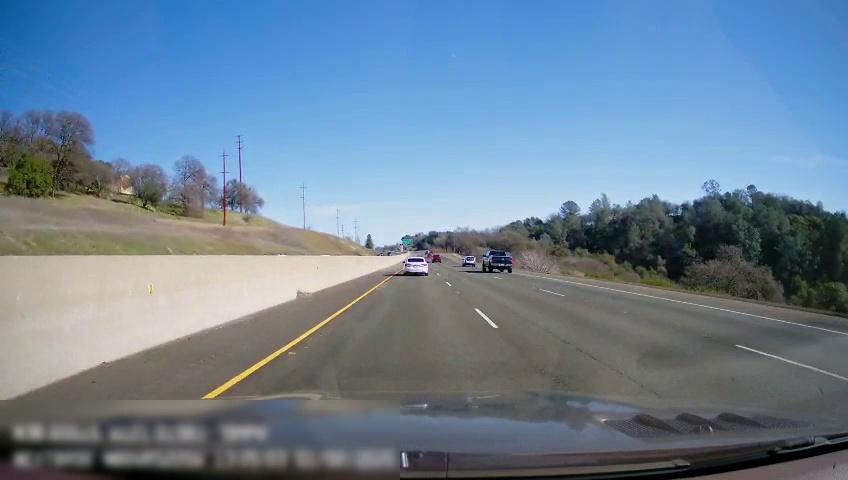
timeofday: Day
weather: Sunny
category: Drivable Space
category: Vehicles | Truck
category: Vehicles | Car
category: Vehicles | SUV
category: Vehicles | Truck
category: Vehicles | Car
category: Vehicles | Car
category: Lanes | Current Lane
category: Lanes | Current Lane
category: Lanes | Alternate Lane
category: Lanes | Alternate Lane
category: Traffic | Signs